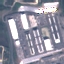
Land use / land cover class: Industrial